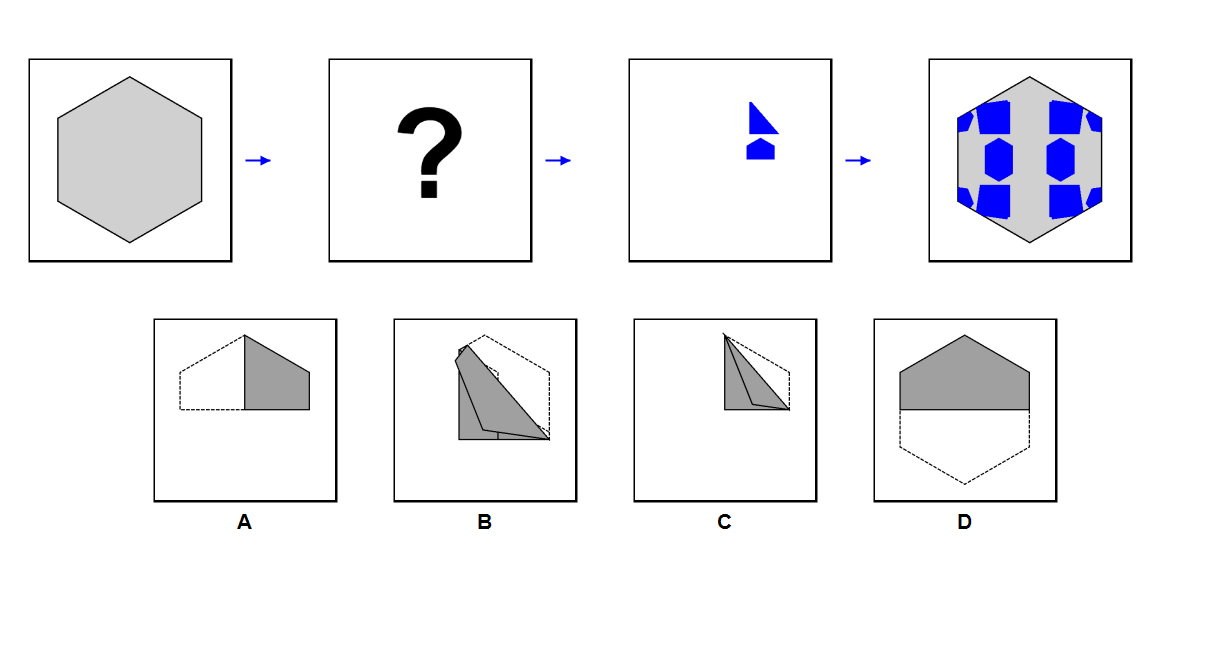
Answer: B